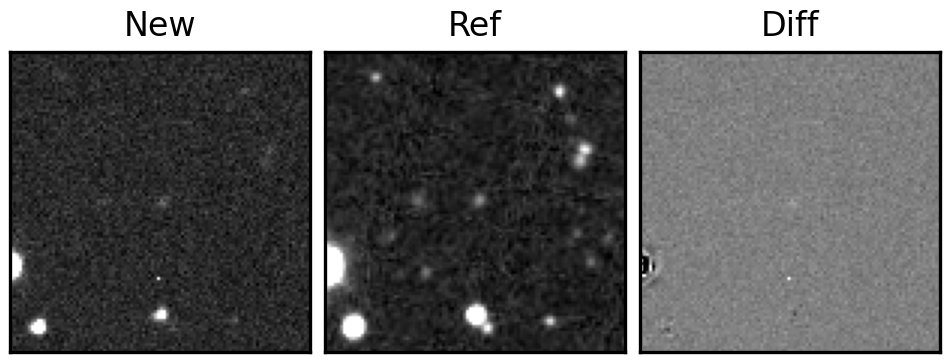
Label: real